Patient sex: M
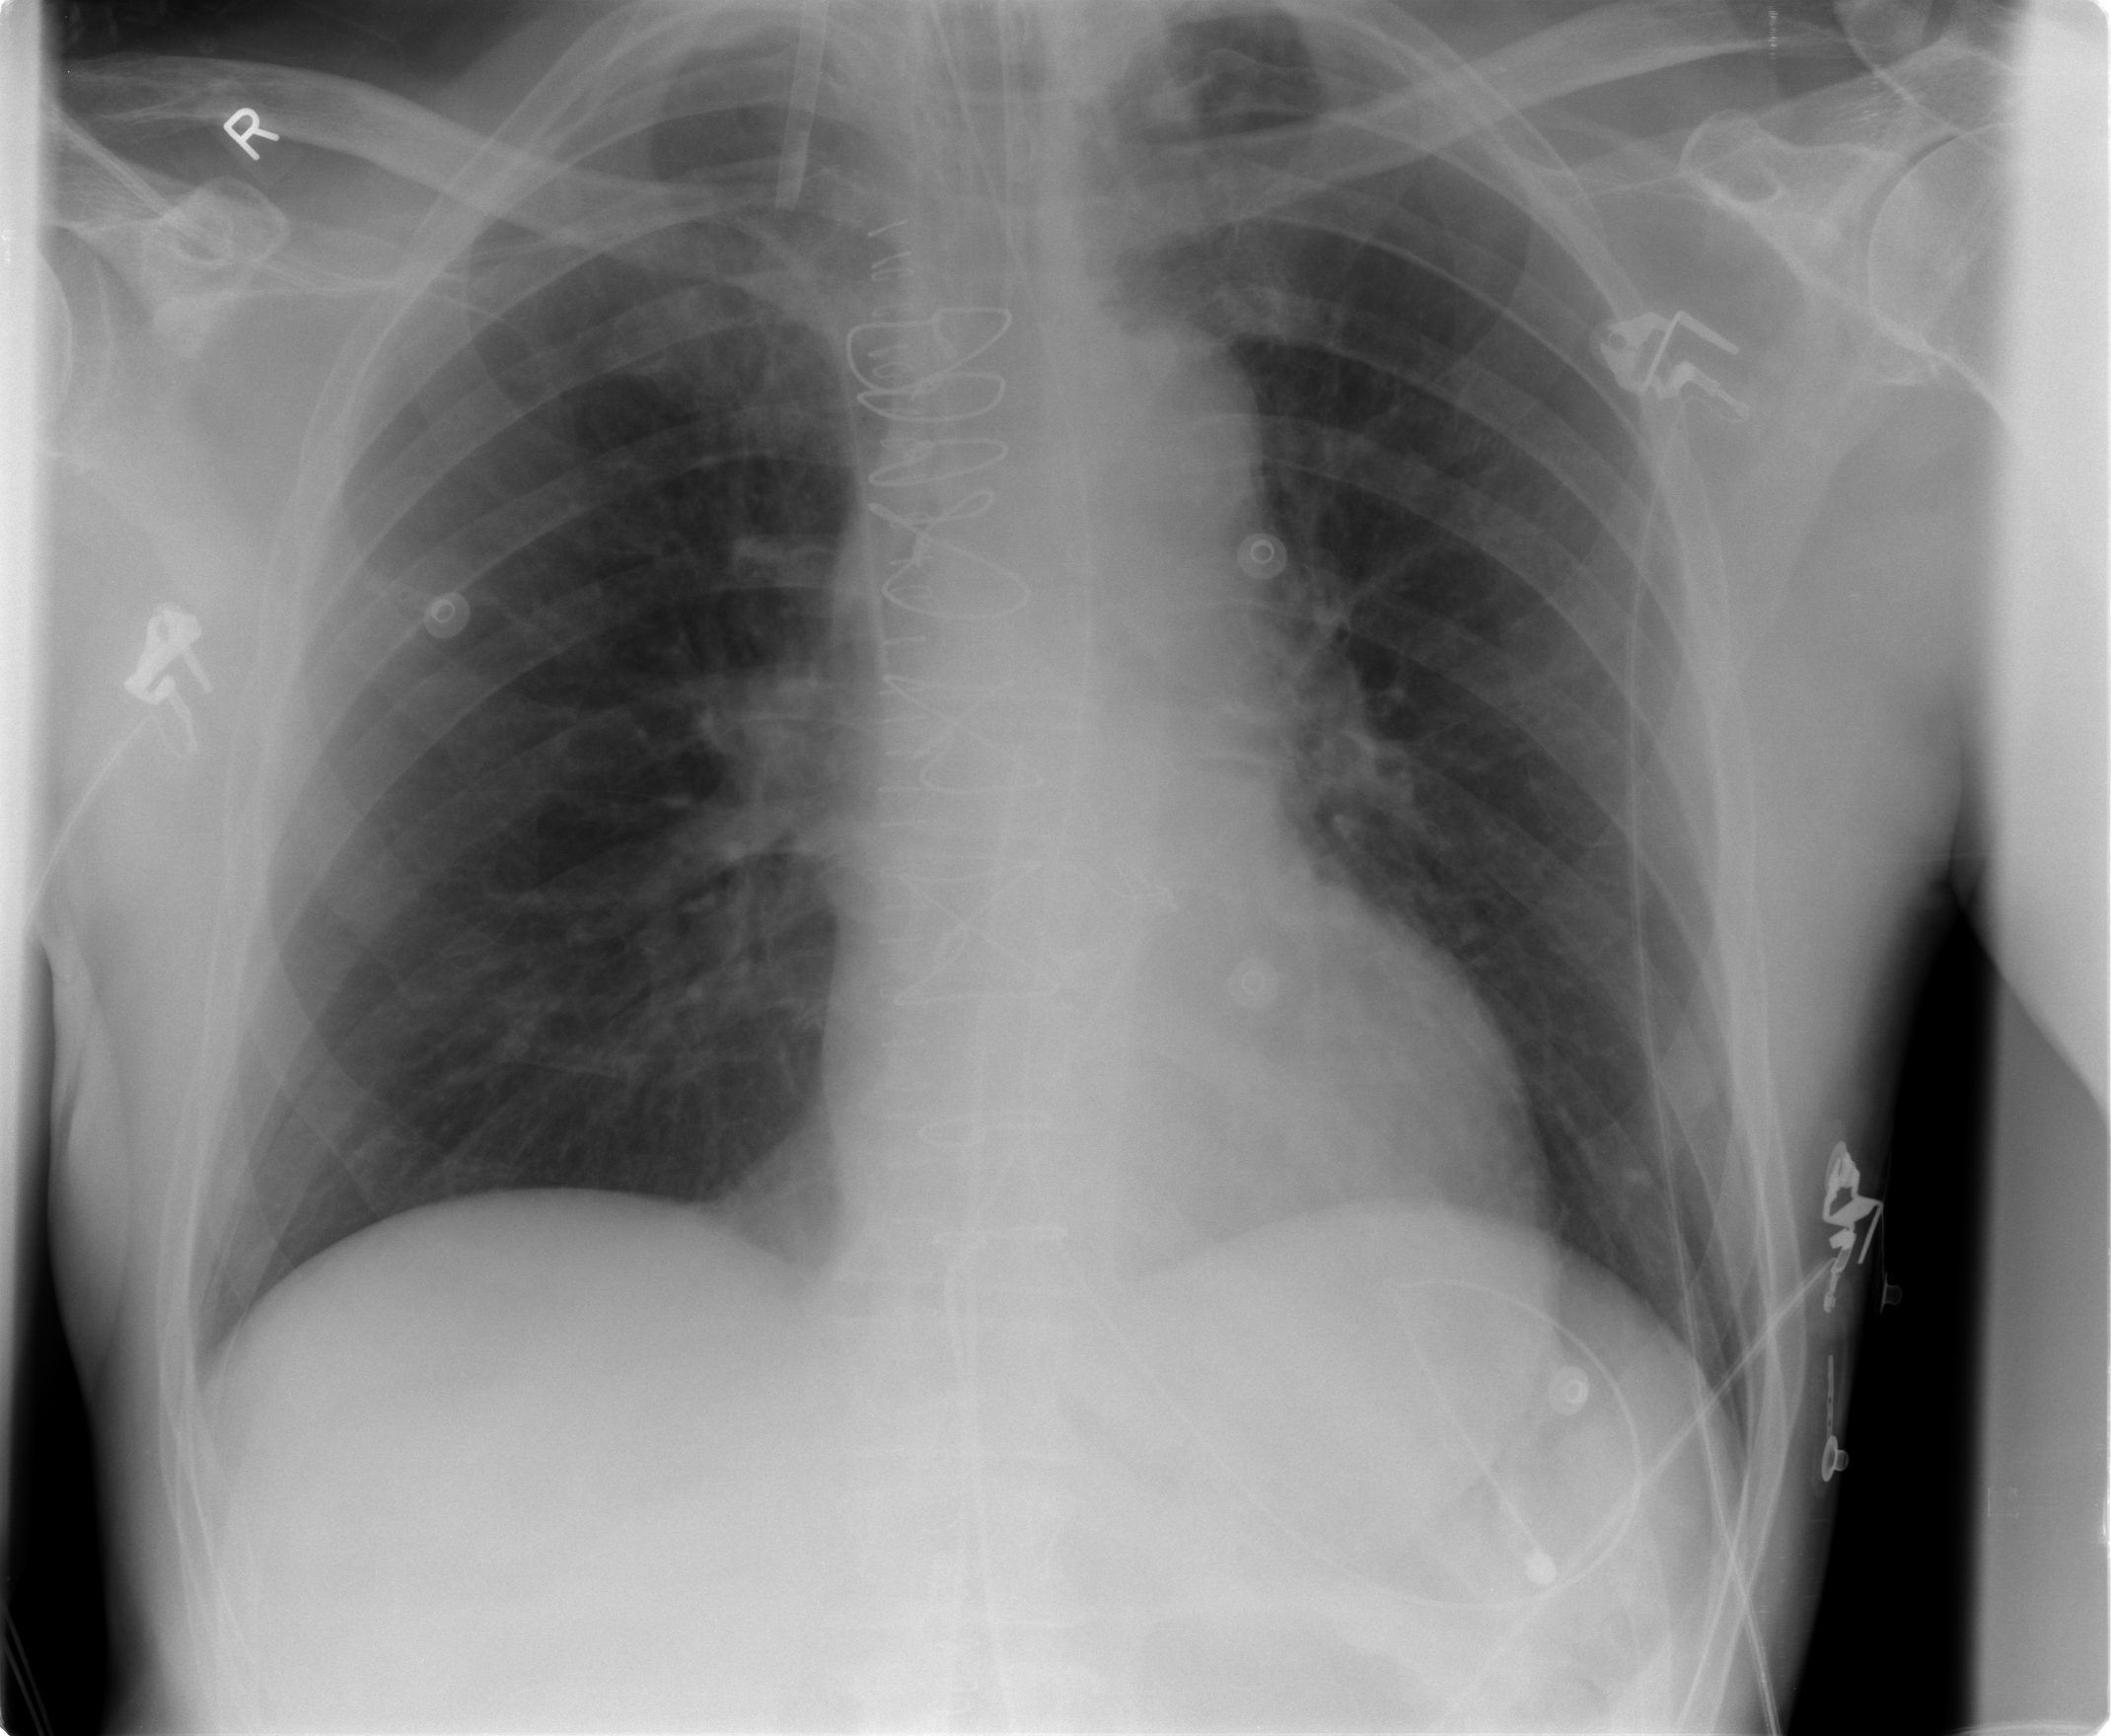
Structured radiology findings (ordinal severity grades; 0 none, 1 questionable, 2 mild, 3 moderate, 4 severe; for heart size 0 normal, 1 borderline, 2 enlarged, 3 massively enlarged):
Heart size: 0
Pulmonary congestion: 2
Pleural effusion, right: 0
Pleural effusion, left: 0
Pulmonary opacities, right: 0
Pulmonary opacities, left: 0
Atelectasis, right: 0
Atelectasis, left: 0